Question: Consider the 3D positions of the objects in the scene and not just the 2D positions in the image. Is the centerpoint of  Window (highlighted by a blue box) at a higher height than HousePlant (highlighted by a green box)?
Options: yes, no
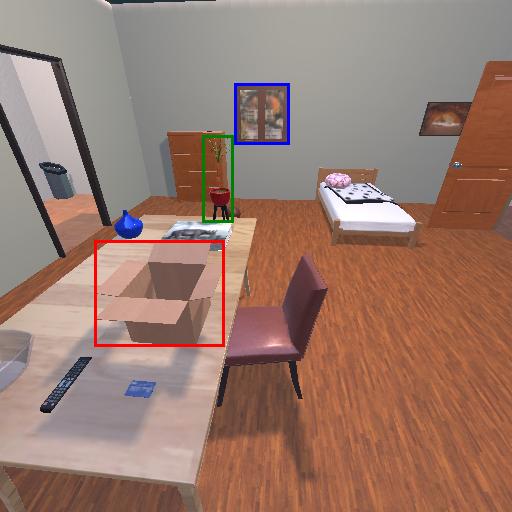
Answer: yes